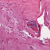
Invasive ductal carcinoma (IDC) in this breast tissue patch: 0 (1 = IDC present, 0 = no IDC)